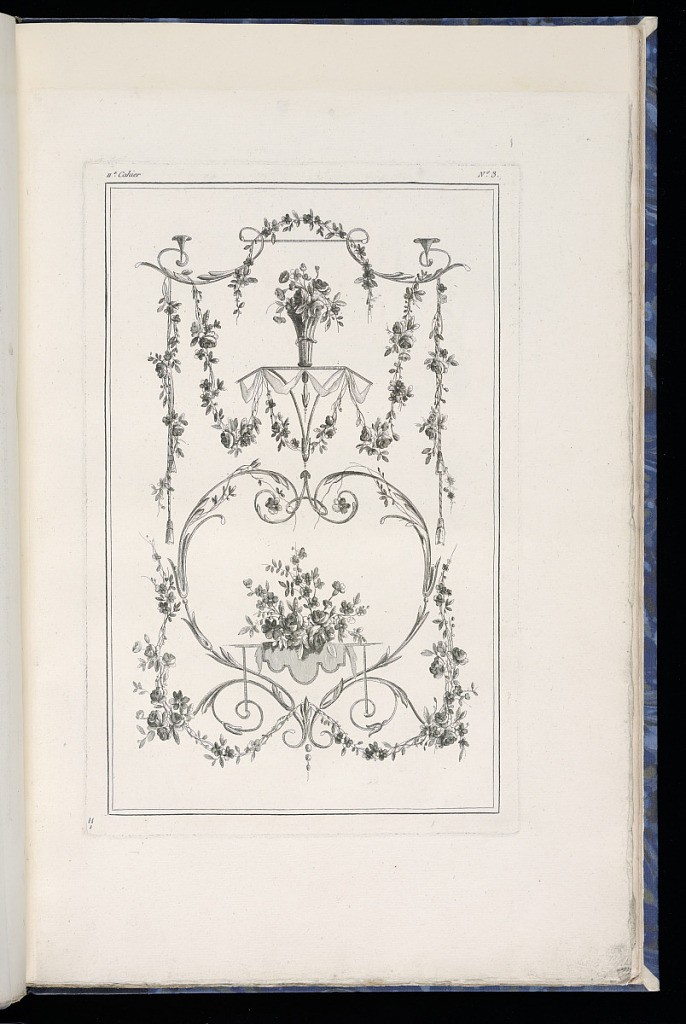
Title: Decorative Panel Design
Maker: Pierre Ranson, French, 1736–1786
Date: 1777–79
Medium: Etching on paper
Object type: Print
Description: Design for a decorative panel featuring arabesque and floral motifs including festoons of flowers, flowering branches, draped textiles, a vase of flowers, rosettes, scrolling acanthus leaves (rinceaux), s-scrolls, and fleurons. The plate is numbered.